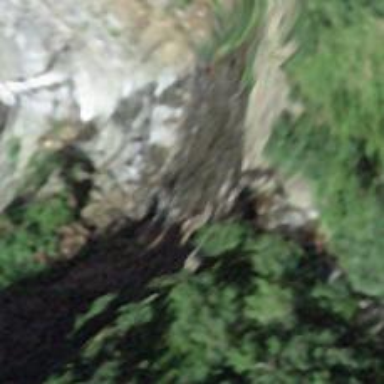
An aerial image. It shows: Beautiful waterfall.